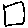
Label: square